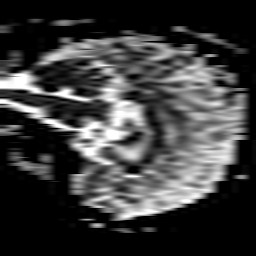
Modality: ADC
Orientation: sagittal
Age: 61
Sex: male
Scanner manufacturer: philips
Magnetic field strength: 3 T
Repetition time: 3.964 s
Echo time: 0.06165 s